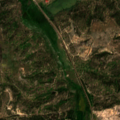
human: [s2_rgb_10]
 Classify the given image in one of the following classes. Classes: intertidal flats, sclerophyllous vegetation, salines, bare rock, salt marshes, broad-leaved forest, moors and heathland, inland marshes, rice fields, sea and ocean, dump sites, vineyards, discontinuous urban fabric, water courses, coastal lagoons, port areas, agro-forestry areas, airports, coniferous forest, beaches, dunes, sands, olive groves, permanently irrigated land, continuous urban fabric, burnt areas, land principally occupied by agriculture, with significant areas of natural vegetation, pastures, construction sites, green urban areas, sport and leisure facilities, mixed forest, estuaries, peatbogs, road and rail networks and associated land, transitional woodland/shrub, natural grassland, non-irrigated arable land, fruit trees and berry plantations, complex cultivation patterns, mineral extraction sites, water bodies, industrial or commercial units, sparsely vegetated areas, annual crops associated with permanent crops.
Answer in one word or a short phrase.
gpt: non-irrigated arable land, land principally occupied by agriculture, with significant areas of natural vegetation, broad-leaved forest